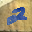
Label: 2